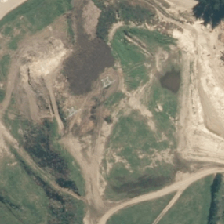
Land cover: low_producing_grassland